高一 · 计数
甲、乙两人在相同条件下各射靶 10 次，每次射靶的成绩情况如图所示.

(1) 请填写下表:

|  | 平均数 | 方差 | 中位数 | 命中 9 环及 9 环 <br> 以上的次数 |
| :--- | :--- | :--- | :--- | :--- |
| 甲 |  |  |  |  |
| 乙 |  |  |  |  |

（2）请从下列四个不同的角度对这次测试结果进行分析:

(1)从平均数和方差相结合看, 谁的成绩更稳定; (2)从平均数和中位数相结合看, 谁的成绩好些;

(3)从平均数和命中 9 环及 9 环以上的次数相结合看, 谁的成绩好些;

(4)从折线图上两人射击命中环数的走势看, 谁更有潜力.
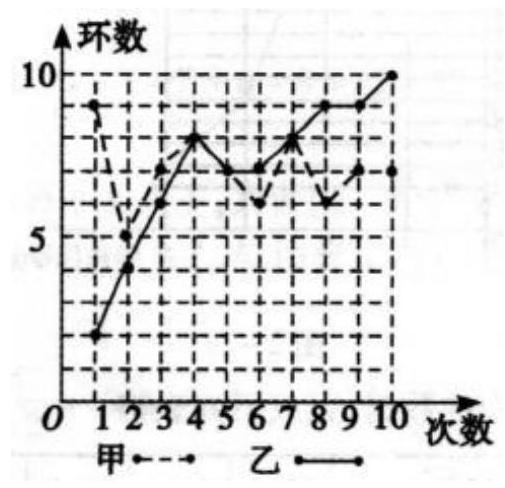
答案: (1) 由图可知, 甲打靶的成绩为 $9,5,7,8,7,6,8,6,7,7$,乙打靶的成绩为 $2,4,6,8,7,7,8,9,9,10$.

则可求得, 甲的成绩的平均数为 7 , 方差为 1.2 , 中位数是 7 , 命中 9 环及 9 环以上的次数为 1 ; 乙的成绩的平均数为 7 , 方差为 5.4 , 中位数是 7.5 , 命中 9 环及以上的次数为 3. 如下表:

|  | 平均数 | 方差 | 中位数 | 命中 9 环及 <br> 环以上的次数 |
| :---: | :---: | :---: | :---: | :---: |
| 甲 | 7 | 1.2 | 7 | 1 |
| 乙 | 7 | 5.4 | 7.5 | 3 |

(2) (1)甲、乙的平均数相同, 乙的方差较大, 所以甲的成绩更稳定. (2)甲、乙的平均数相同, 乙的中位数较大, 所以乙的成绩好些。

(3)甲、乙的平均数相同, 乙命中 9 环及 9 环以上的次数比甲多, 所以乙的成绩好些.

(4)从折线图上看, 在后半部分, 乙呈上升趋势, 而甲趋于稳定, 故乙更有潜力.